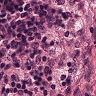
Metastatic tissue present: no